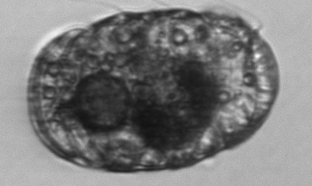
Label: Polykrikos